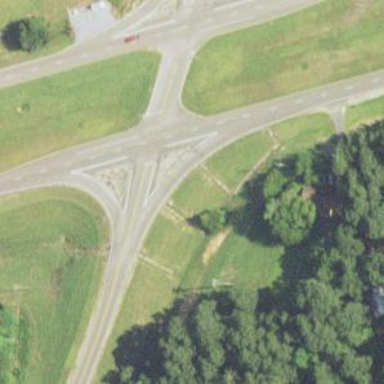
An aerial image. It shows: Asphalt road designated as trunk highway.